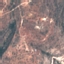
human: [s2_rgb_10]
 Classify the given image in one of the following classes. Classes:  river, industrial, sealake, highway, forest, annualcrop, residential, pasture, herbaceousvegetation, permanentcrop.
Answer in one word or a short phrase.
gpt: HerbaceousVegetation